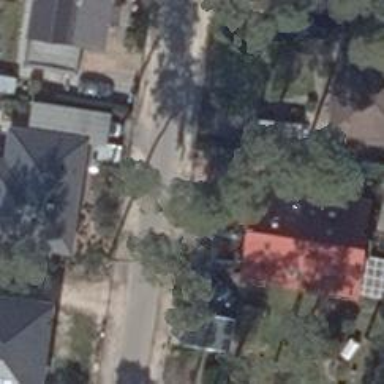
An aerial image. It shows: Driveway.